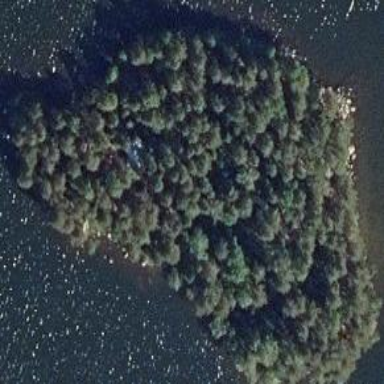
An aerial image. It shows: Islet covered with woodland.